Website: bh-photo
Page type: account-selection
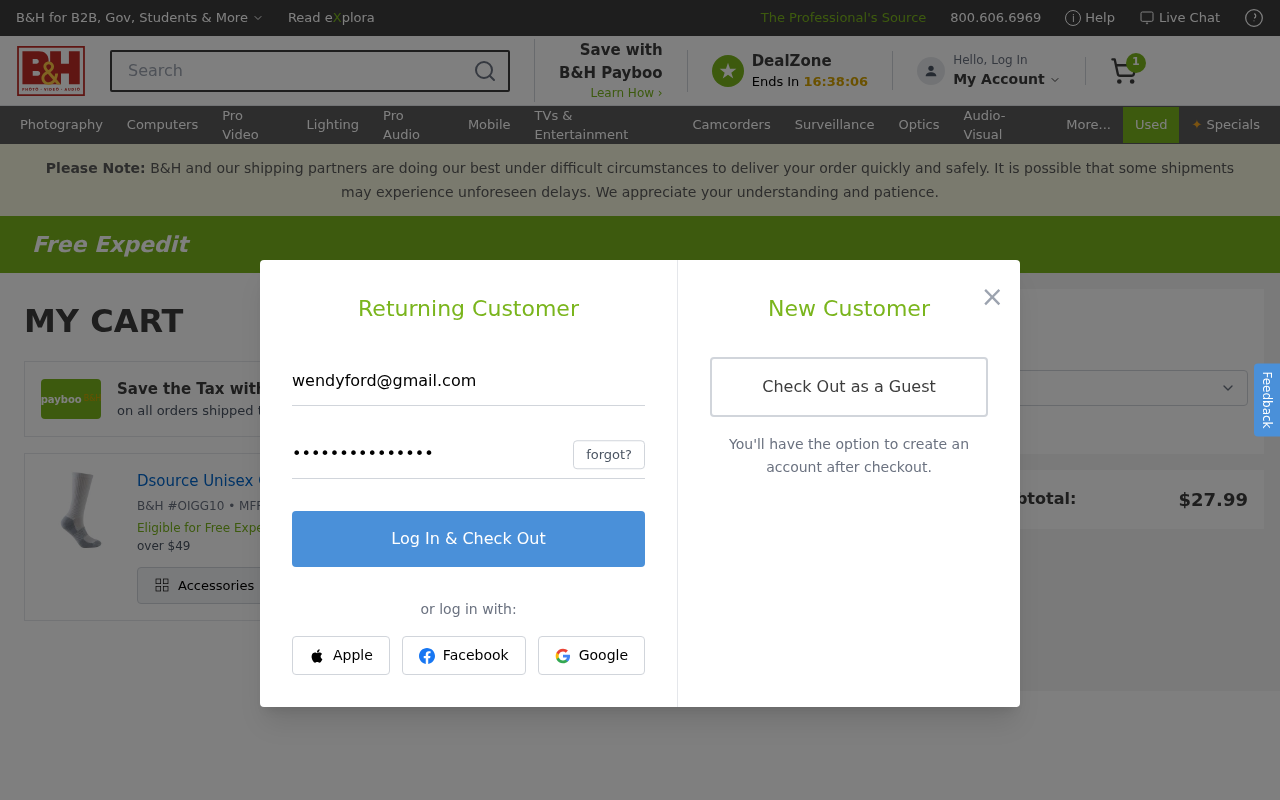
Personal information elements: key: PII_EMAIL
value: wendyford@gmail.com
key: PII_POSTCODE
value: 54473
Product elements: key: PRODUCT1_NAME
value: Dsource Unisex Copper Athletic Cushion Crew Socks for Hiking Travel 1 Pair White Meduim
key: PRODUCT1_QUANTITY
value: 1
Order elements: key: ORDER_NUM_ITEMS
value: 1
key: ORDER_SUBTOTAL
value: $27.99
Search elements: key: HEADER_SEARCH
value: Search
Other elements: key: BH_ITEM_NUMBER
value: OIGG10
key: MFR_NUMBER
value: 55661K